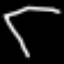
Label: diamond